Field crop: maize
Growth stage: 2
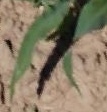
Species: maize